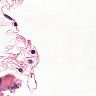
Metastatic tissue present: no